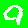
Digit: 9